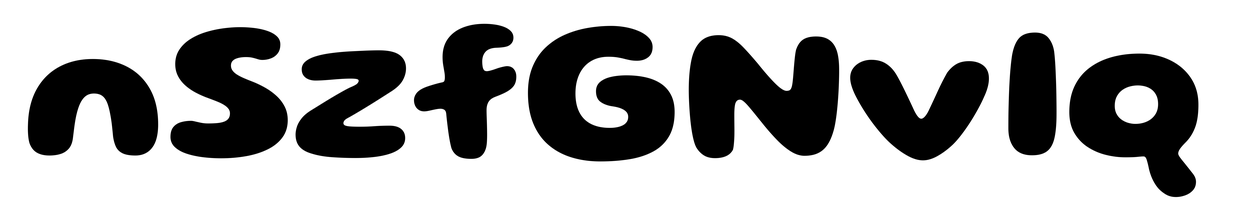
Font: Gluten_Bold